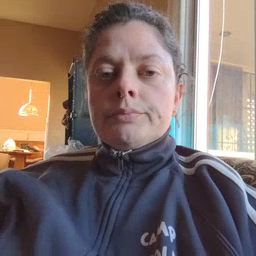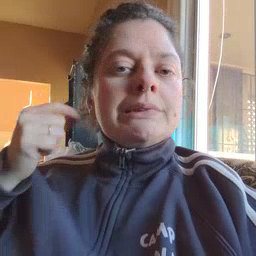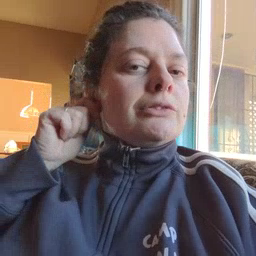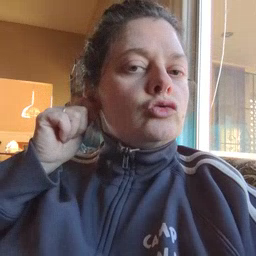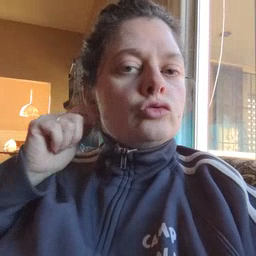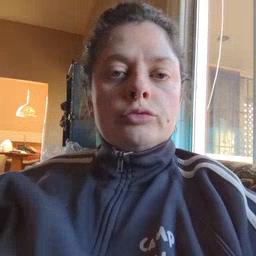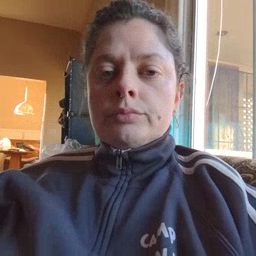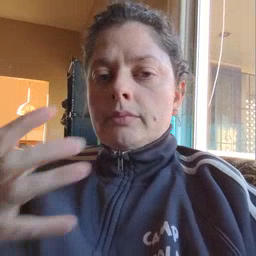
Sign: ear